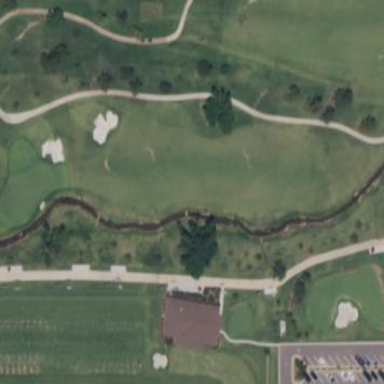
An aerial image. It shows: Golf fairway surrounded by grass.